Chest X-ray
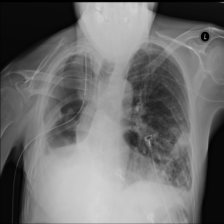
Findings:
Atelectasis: negative
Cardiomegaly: negative
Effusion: negative
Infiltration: positive
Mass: negative
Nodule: negative
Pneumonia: negative
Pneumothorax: negative
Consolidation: negative
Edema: negative
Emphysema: negative
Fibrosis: negative
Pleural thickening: negative
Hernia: negative